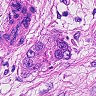
Metastatic tissue present: yes